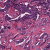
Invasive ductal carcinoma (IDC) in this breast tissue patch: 1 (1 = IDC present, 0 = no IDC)